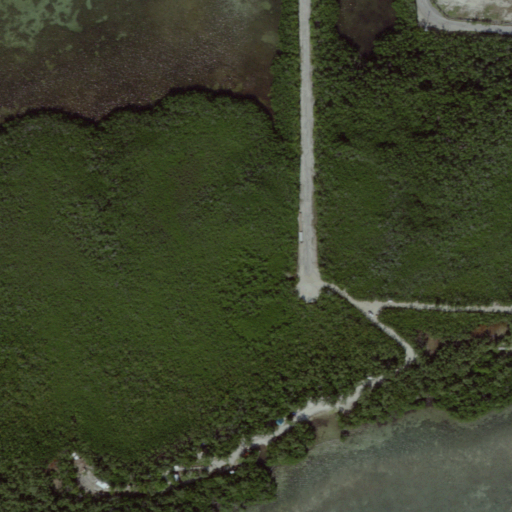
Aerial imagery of island in Florida named Cow Key containing herbaceous wetlands, open water, open development, low intensity development, medium intensity development, high intensity development, and woody wetlands